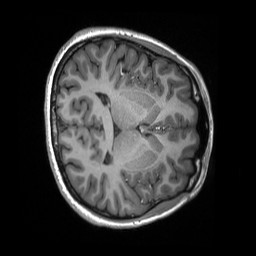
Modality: T1w
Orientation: axial
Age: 19
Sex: female
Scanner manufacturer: siemens
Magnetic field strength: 3 T
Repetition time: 2.3 s
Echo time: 0.00298 s